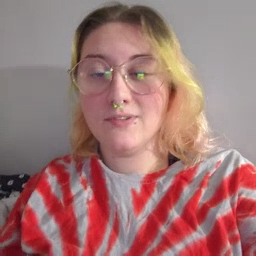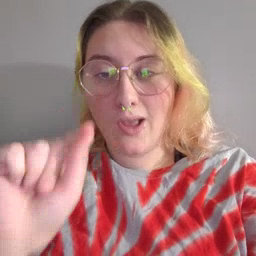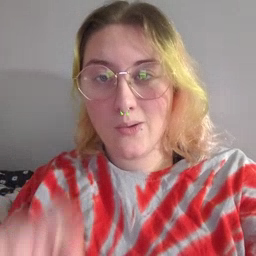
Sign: go